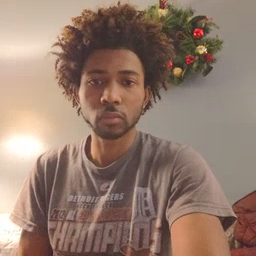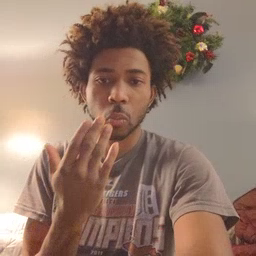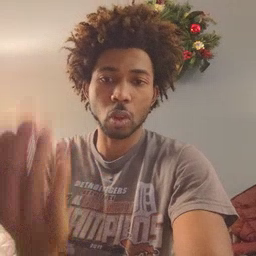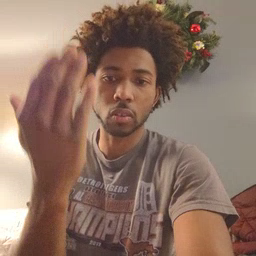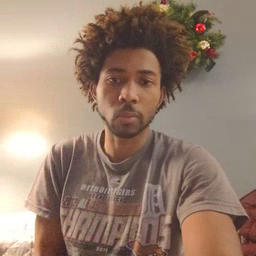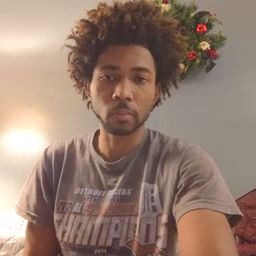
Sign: morning